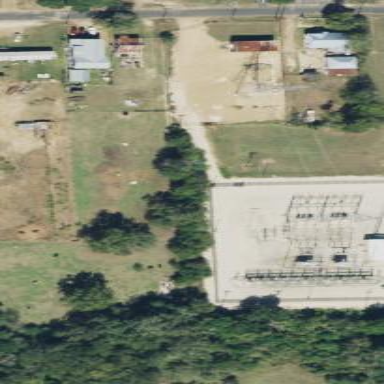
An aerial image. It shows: Distribution level power substation enclosed by fence.